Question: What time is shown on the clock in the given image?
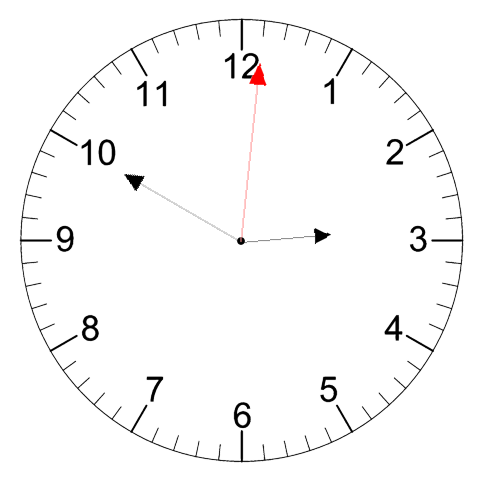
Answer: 02:50:01